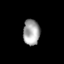
Tissue: skin
Cell type: T cells
Senescence score: 0.2721
Nuclear area (px): 418
Mean DAPI intensity: 163.675